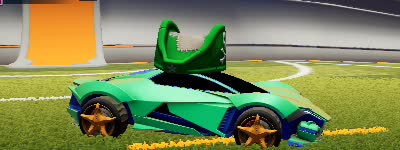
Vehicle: werewolf